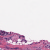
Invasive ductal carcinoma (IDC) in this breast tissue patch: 0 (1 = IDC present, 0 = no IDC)